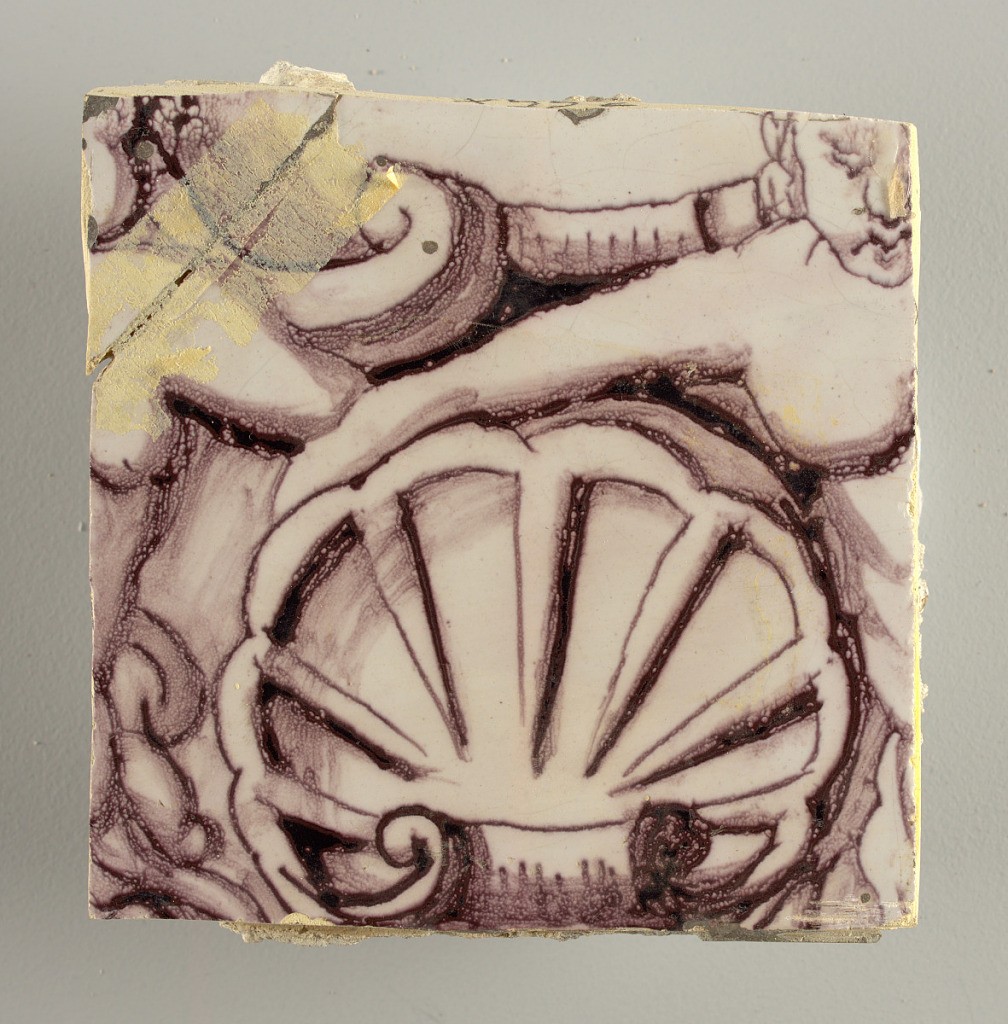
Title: Tile wall facing
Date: ca. 1725
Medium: Tin-glazed earthenware, underglaze
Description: Horizontal rectangle.  Thirty tiles wide and twenty-three tiles high with opening for fireplace eleven tiles wide and ten high.  Foliage arabesques disposed about three vertical axes from which are emphazised by urns at center and right, and at left by the figure of a standing woman carrying an infant on her arm and accompanied by two children.